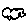
Label: cloud